Field crop: tomato
Growth stage: 1
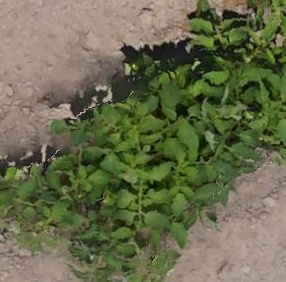
Species: tomato